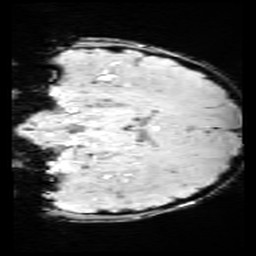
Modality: SWI
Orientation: coronal
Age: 9
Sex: female
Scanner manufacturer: siemens
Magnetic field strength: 3 T
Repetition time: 0.027 s
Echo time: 0.02 s